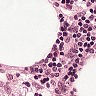
Metastatic tissue present: no